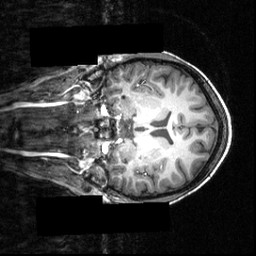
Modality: T1w
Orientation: coronal
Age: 16
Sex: female
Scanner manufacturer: siemens
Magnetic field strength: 3.951 T
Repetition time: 1.5 s
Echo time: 0.00335 s